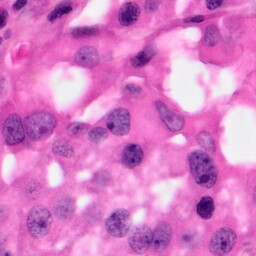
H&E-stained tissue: Pancreatic